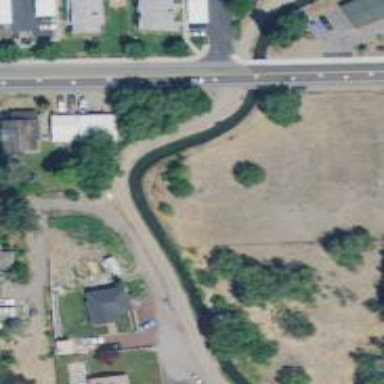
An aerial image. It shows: Canal used for irrigation.